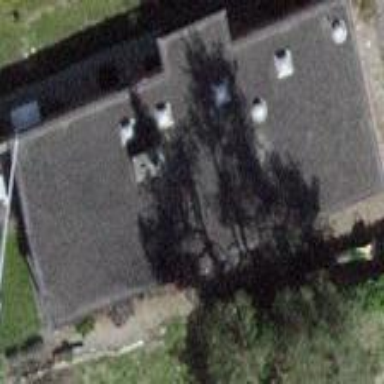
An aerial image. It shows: Building with tiled roof.